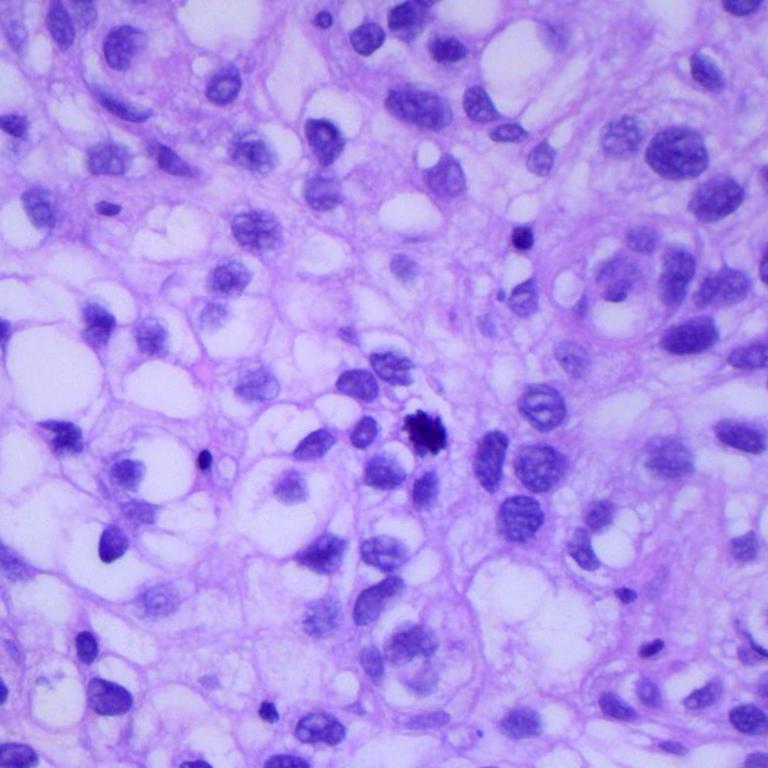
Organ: lung
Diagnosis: squamous carcinomas